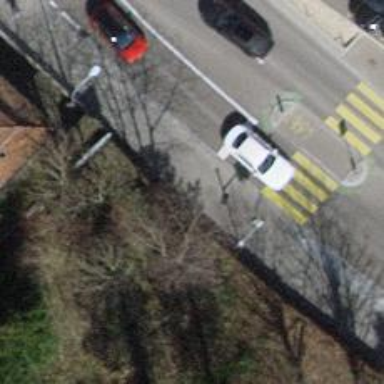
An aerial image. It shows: Secondary road with separate asphalt sidewalk.